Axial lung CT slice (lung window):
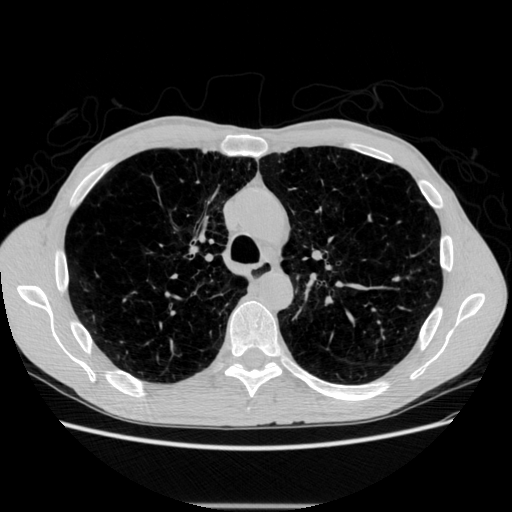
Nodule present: no